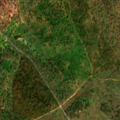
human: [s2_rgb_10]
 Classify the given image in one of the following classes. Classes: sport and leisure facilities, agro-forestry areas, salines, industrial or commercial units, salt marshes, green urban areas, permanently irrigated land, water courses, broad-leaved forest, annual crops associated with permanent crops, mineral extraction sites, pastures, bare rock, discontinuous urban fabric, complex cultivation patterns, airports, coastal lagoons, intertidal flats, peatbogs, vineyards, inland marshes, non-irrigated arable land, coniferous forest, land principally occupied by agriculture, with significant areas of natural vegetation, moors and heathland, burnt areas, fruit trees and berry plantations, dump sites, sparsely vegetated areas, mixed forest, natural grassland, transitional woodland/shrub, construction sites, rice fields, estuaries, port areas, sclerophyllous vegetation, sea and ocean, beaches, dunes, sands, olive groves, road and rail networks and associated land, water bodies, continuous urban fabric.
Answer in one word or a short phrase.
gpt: agro-forestry areas